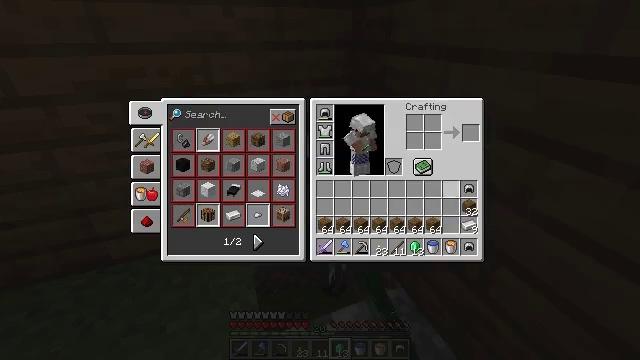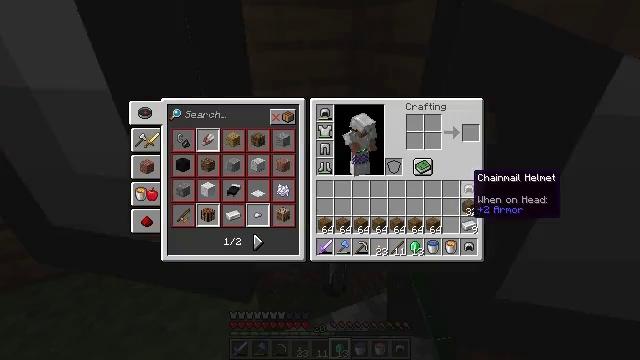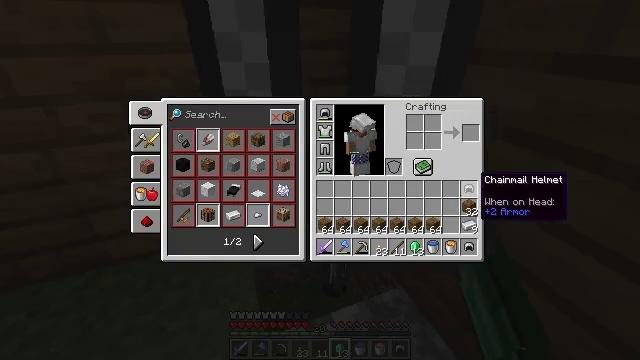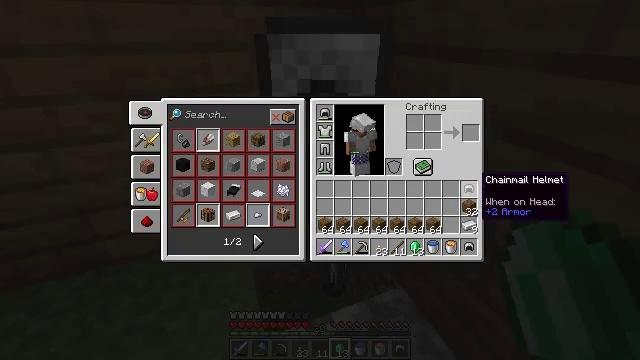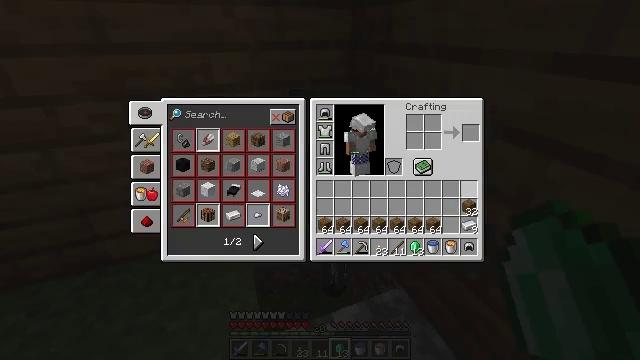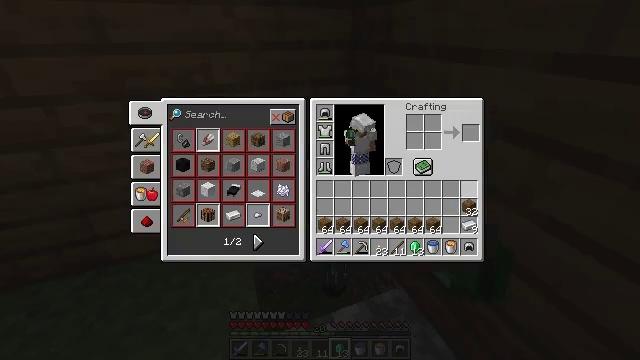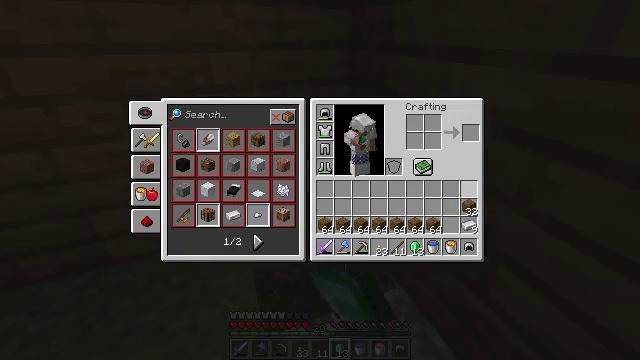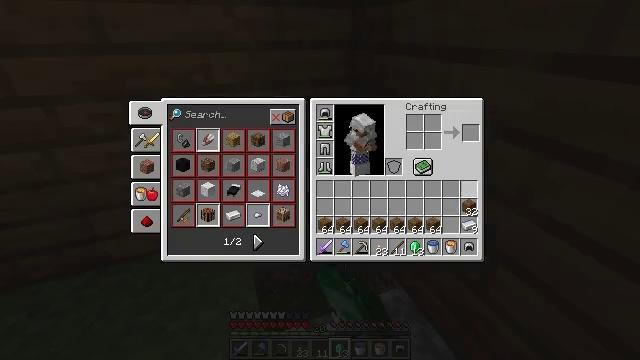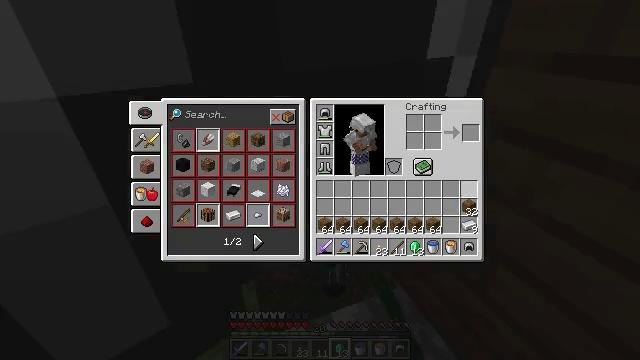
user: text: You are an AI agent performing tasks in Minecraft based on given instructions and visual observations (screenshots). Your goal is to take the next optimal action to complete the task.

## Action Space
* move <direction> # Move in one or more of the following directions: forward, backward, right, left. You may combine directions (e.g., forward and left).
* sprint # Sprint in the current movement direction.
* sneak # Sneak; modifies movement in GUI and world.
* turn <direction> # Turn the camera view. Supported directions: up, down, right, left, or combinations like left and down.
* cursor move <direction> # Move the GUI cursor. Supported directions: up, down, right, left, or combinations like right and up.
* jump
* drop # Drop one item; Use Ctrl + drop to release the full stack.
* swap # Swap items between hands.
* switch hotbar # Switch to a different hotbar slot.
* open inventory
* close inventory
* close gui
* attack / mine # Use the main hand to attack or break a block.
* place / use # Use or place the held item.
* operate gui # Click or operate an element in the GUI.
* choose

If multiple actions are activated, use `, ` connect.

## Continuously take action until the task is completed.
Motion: motion action
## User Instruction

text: Drop a chainmail helmet.
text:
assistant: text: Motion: sprint, cursor move right, open gui
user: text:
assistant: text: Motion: sprint, cursor move right
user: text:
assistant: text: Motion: sprint
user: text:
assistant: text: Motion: sprint, drop
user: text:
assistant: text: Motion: sprint, drop
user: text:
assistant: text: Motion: sprint, drop
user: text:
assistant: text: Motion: sprint, drop
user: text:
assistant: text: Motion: sprint
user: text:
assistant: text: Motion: no_op